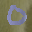
Label: 0